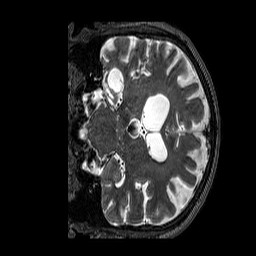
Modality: T2w
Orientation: coronal
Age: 75
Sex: male
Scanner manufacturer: siemens
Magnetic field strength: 3 T
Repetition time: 3.2 s
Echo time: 0.567 s